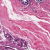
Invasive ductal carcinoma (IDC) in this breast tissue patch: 0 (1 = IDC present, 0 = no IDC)